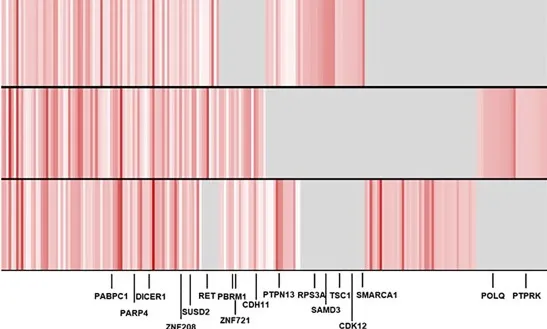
Mutational landscape of the three renal tumors in the patient's left kidney at first recurrence. We visualized the somatic mutation profiles of each tumor:angiomyolipoma (AML), clear cell renal cell carcinoma (RCC), and papillary RCC:as heat maps (black-colored genes indicate driver gene mutations in many cancer types). CDH11, Cadherin 11; CDK12, Cyclin Dependent Kinase 12; DICER1, Dicer 1; PABPC1, Poly(A) Binding Protein Cytoplasmic 1; PARP4, Poly(ADP-Ribose) Polymerase Family Member 4; PBRM1, Polybromo 1; POLQ, DNA Polymerase Theta; PTPN13, Protein Tyrosine Phosphatase Non-Receptor Type 13; PTPRK, Protein Tyrosine Phosphatase Receptor Type K; RET, Ret Proto-Oncogene; RPS3A, Ribosomal Protein S3A; SAMD3, Sterile Alpha Motif Domain Containing 3; SMARCA1, SWI/SNF Related, Matrix Associated, Actin Dependent Regulator Of Chromatin, Subfamily A, Member 1; SUSD2, Sushi Domain Containing 2; TSC1, TSC Complex Subunit 1; ZNF208, Zinc Finger Protein 208; ZNF721, Zinc Finger Protein 721.
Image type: chart (chart)